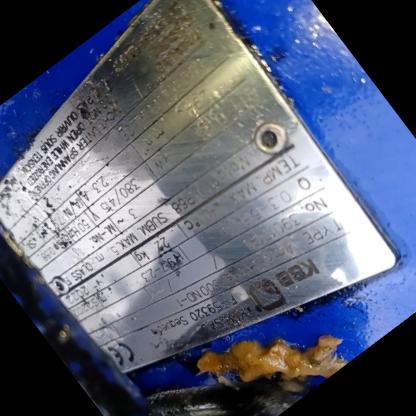
Klasa: tabliczka-znamionowa